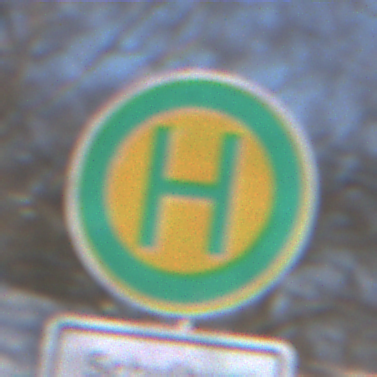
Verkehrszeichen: Haltestelle
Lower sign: ZeitangabenMitBeschraenkungAufWochentage5
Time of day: MorningAfternoon
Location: Outdoor (Nature)
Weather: PartlyCloudy
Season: Winter
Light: Natural